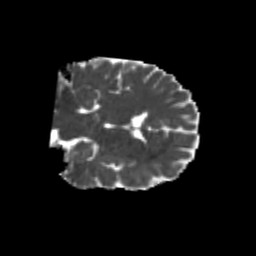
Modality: MD
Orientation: coronal
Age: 24
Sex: male
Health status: healthy
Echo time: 0.074 s